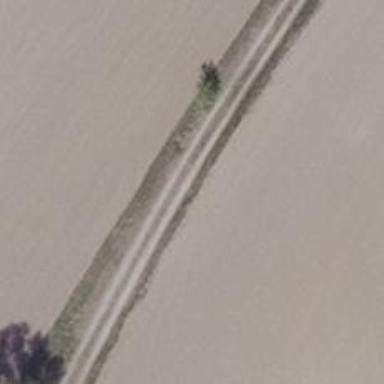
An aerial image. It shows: Track with grade 4 track type.